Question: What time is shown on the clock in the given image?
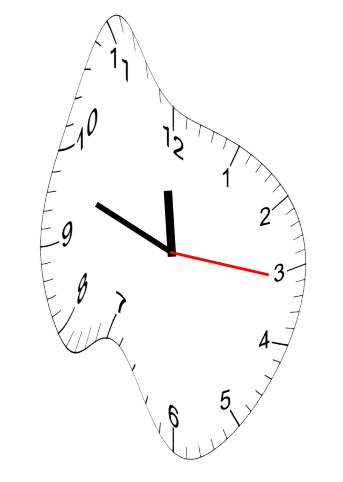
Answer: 11:48:16